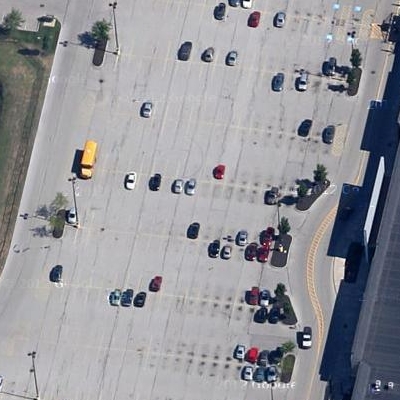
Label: Parking